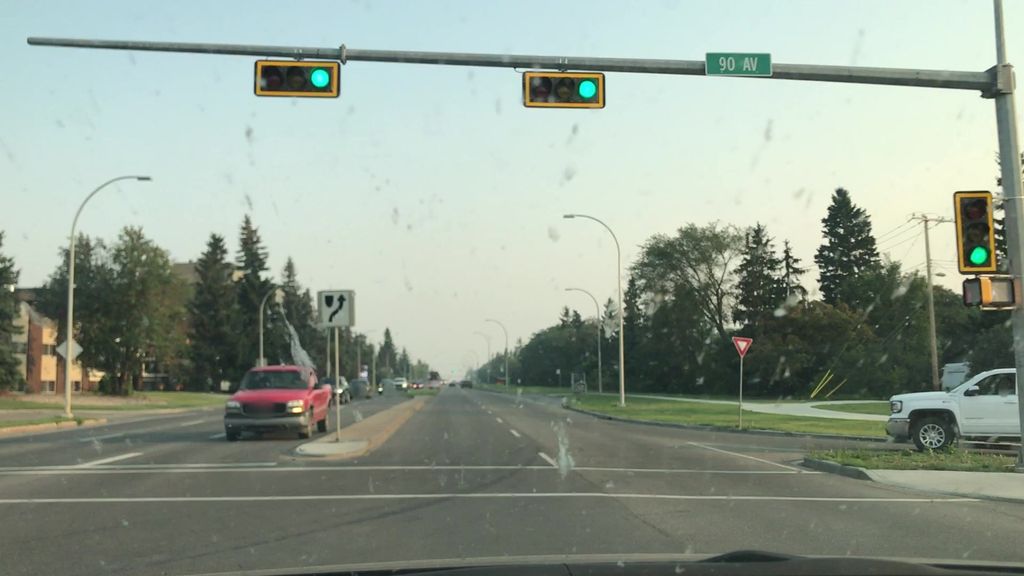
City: edmonton